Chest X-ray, AP view. Patient: 51 years old, sex F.
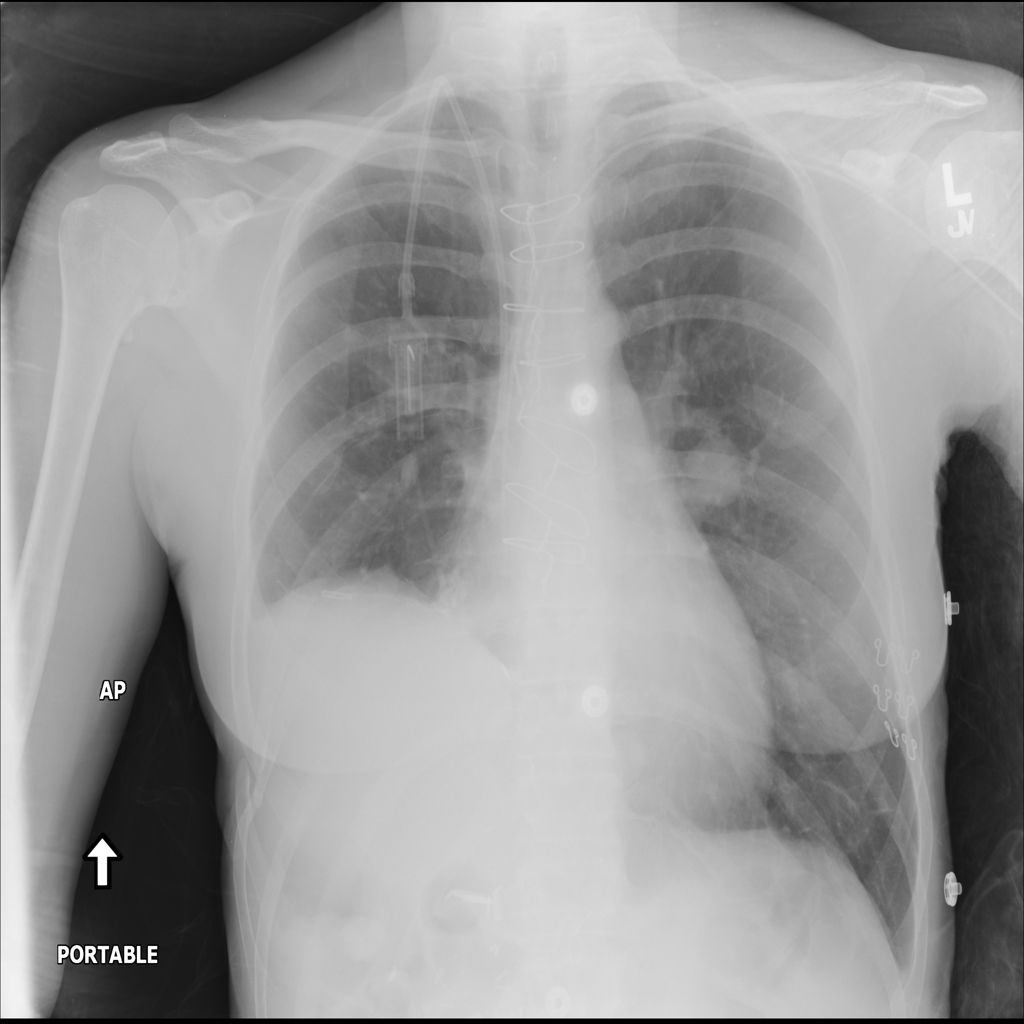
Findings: No Finding